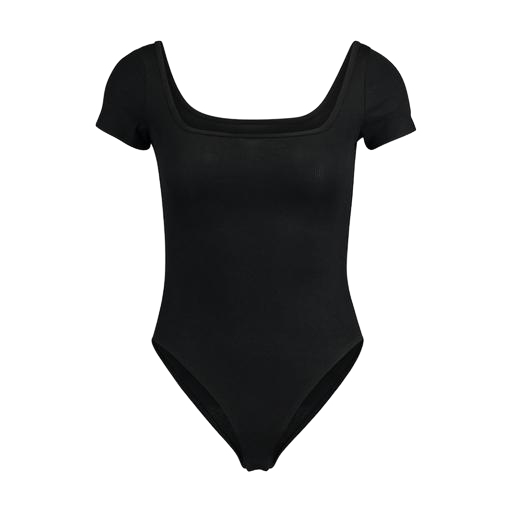
black scoop neck, square neck, black stretch scoop tee, white background